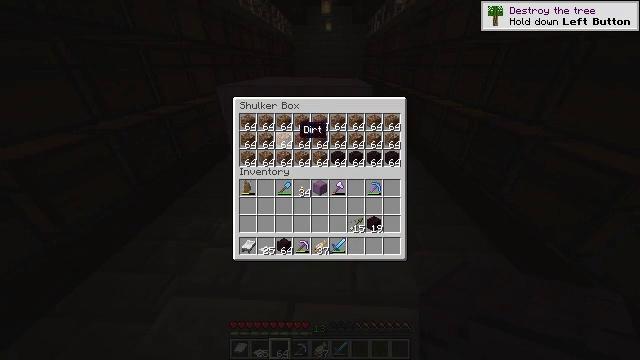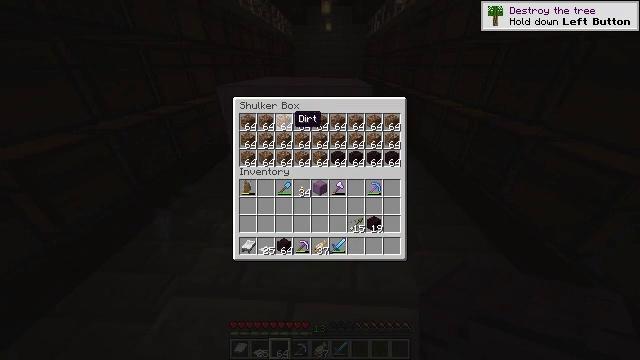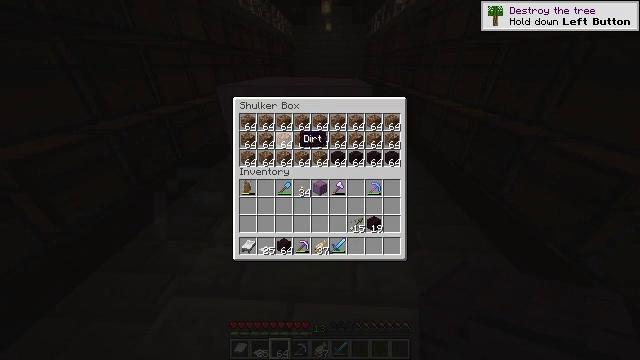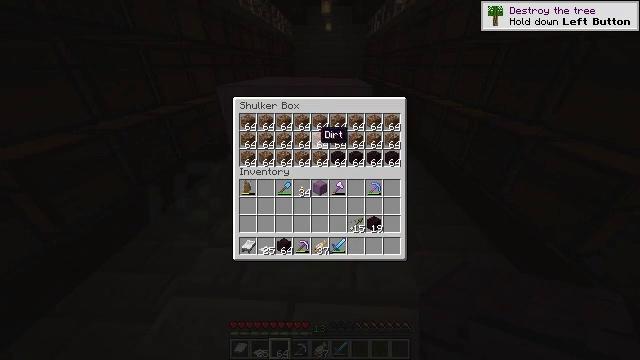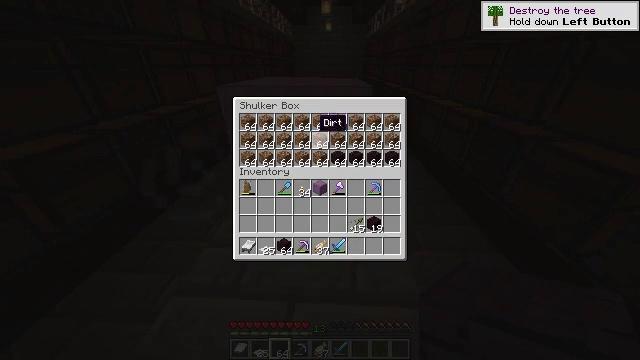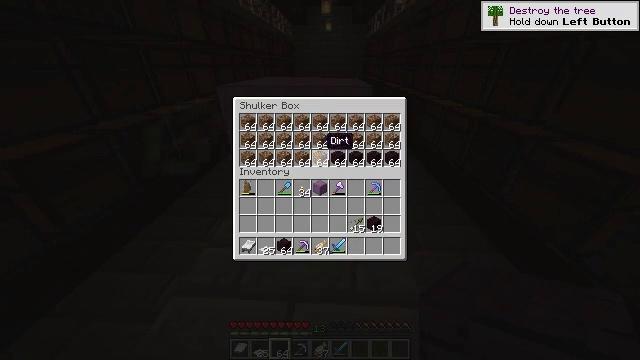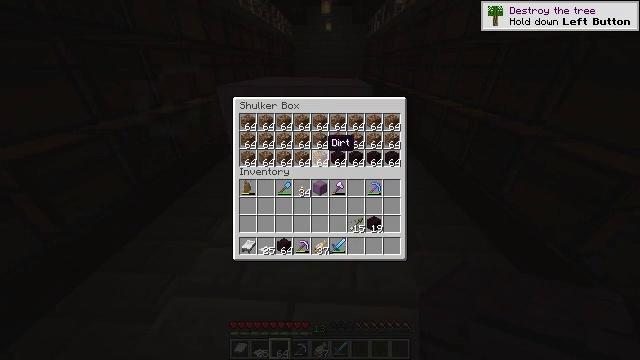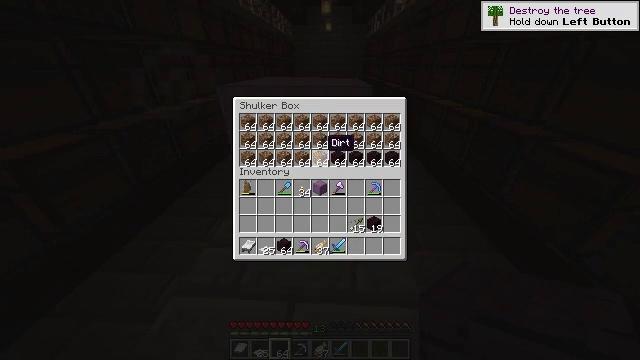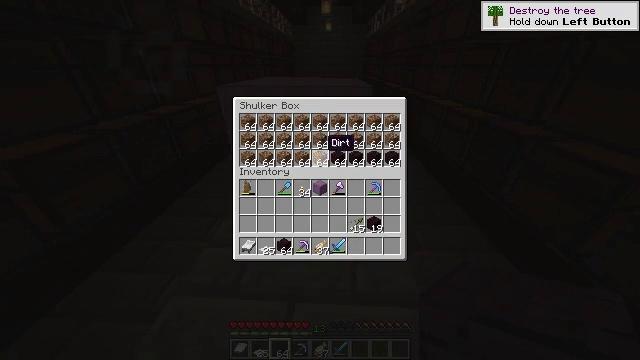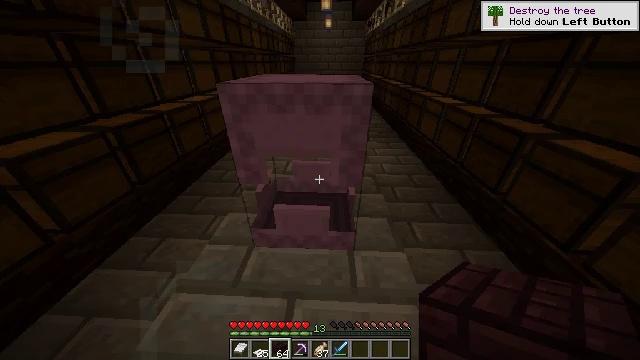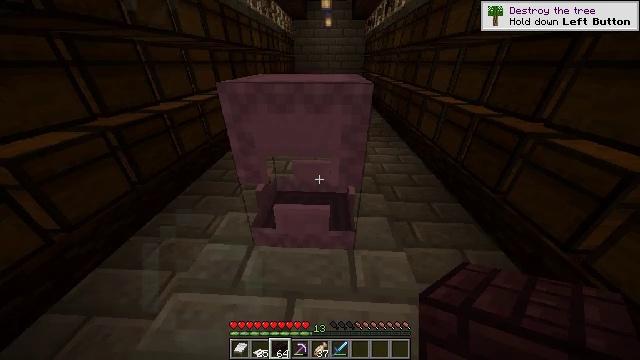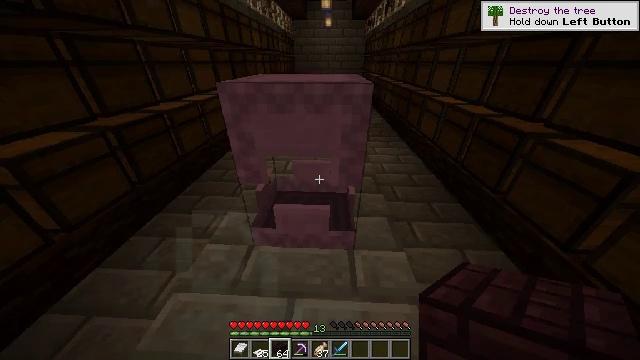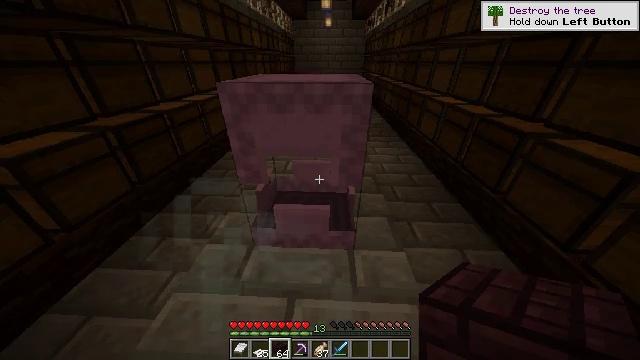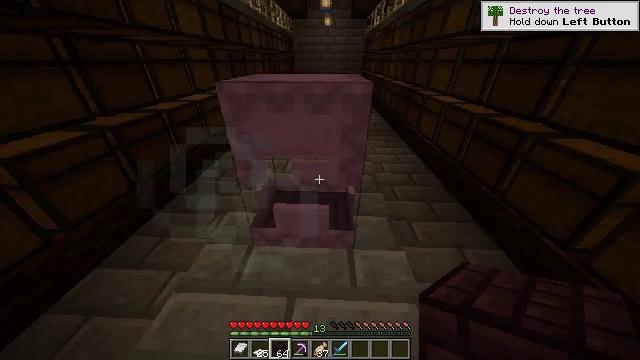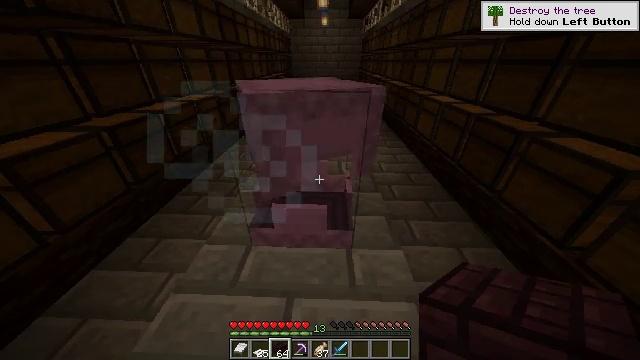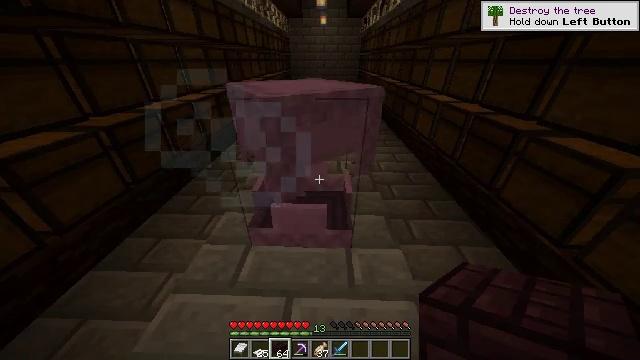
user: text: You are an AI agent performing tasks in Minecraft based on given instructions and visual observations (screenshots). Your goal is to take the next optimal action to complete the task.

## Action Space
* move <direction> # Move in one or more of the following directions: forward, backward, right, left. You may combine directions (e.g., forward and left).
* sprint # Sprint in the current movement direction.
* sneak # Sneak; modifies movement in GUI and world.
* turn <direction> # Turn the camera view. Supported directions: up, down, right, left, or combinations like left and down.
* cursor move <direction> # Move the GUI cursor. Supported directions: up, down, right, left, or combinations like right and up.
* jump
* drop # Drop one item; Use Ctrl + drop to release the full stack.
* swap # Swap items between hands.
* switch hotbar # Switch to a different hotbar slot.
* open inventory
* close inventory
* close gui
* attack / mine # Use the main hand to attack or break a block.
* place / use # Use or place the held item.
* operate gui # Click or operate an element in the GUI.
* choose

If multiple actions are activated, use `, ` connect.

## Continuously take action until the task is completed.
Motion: motion action
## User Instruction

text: Mine the shulker box.
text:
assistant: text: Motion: cursor move up
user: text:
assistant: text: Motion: cursor move down
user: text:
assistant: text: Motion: cursor move right
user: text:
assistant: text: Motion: cursor move up
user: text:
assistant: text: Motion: cursor move right and down
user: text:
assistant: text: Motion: no_op
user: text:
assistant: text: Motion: no_op
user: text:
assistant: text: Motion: no_op
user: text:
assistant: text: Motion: no_op
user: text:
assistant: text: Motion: close gui
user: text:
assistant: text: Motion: no_op
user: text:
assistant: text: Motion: no_op
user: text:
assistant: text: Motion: no_op
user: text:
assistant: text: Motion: no_op
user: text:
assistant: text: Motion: no_op
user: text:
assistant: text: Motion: no_op
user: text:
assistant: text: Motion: no_op
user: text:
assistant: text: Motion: no_op
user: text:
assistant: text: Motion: turn down
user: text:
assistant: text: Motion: no_op
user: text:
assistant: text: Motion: no_op
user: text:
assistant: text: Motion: no_op
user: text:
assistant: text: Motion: no_op
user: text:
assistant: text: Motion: no_op
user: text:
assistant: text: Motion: no_op
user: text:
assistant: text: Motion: no_op
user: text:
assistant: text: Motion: no_op
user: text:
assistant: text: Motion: no_op
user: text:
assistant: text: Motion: no_op
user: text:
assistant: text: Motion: no_op